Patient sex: M
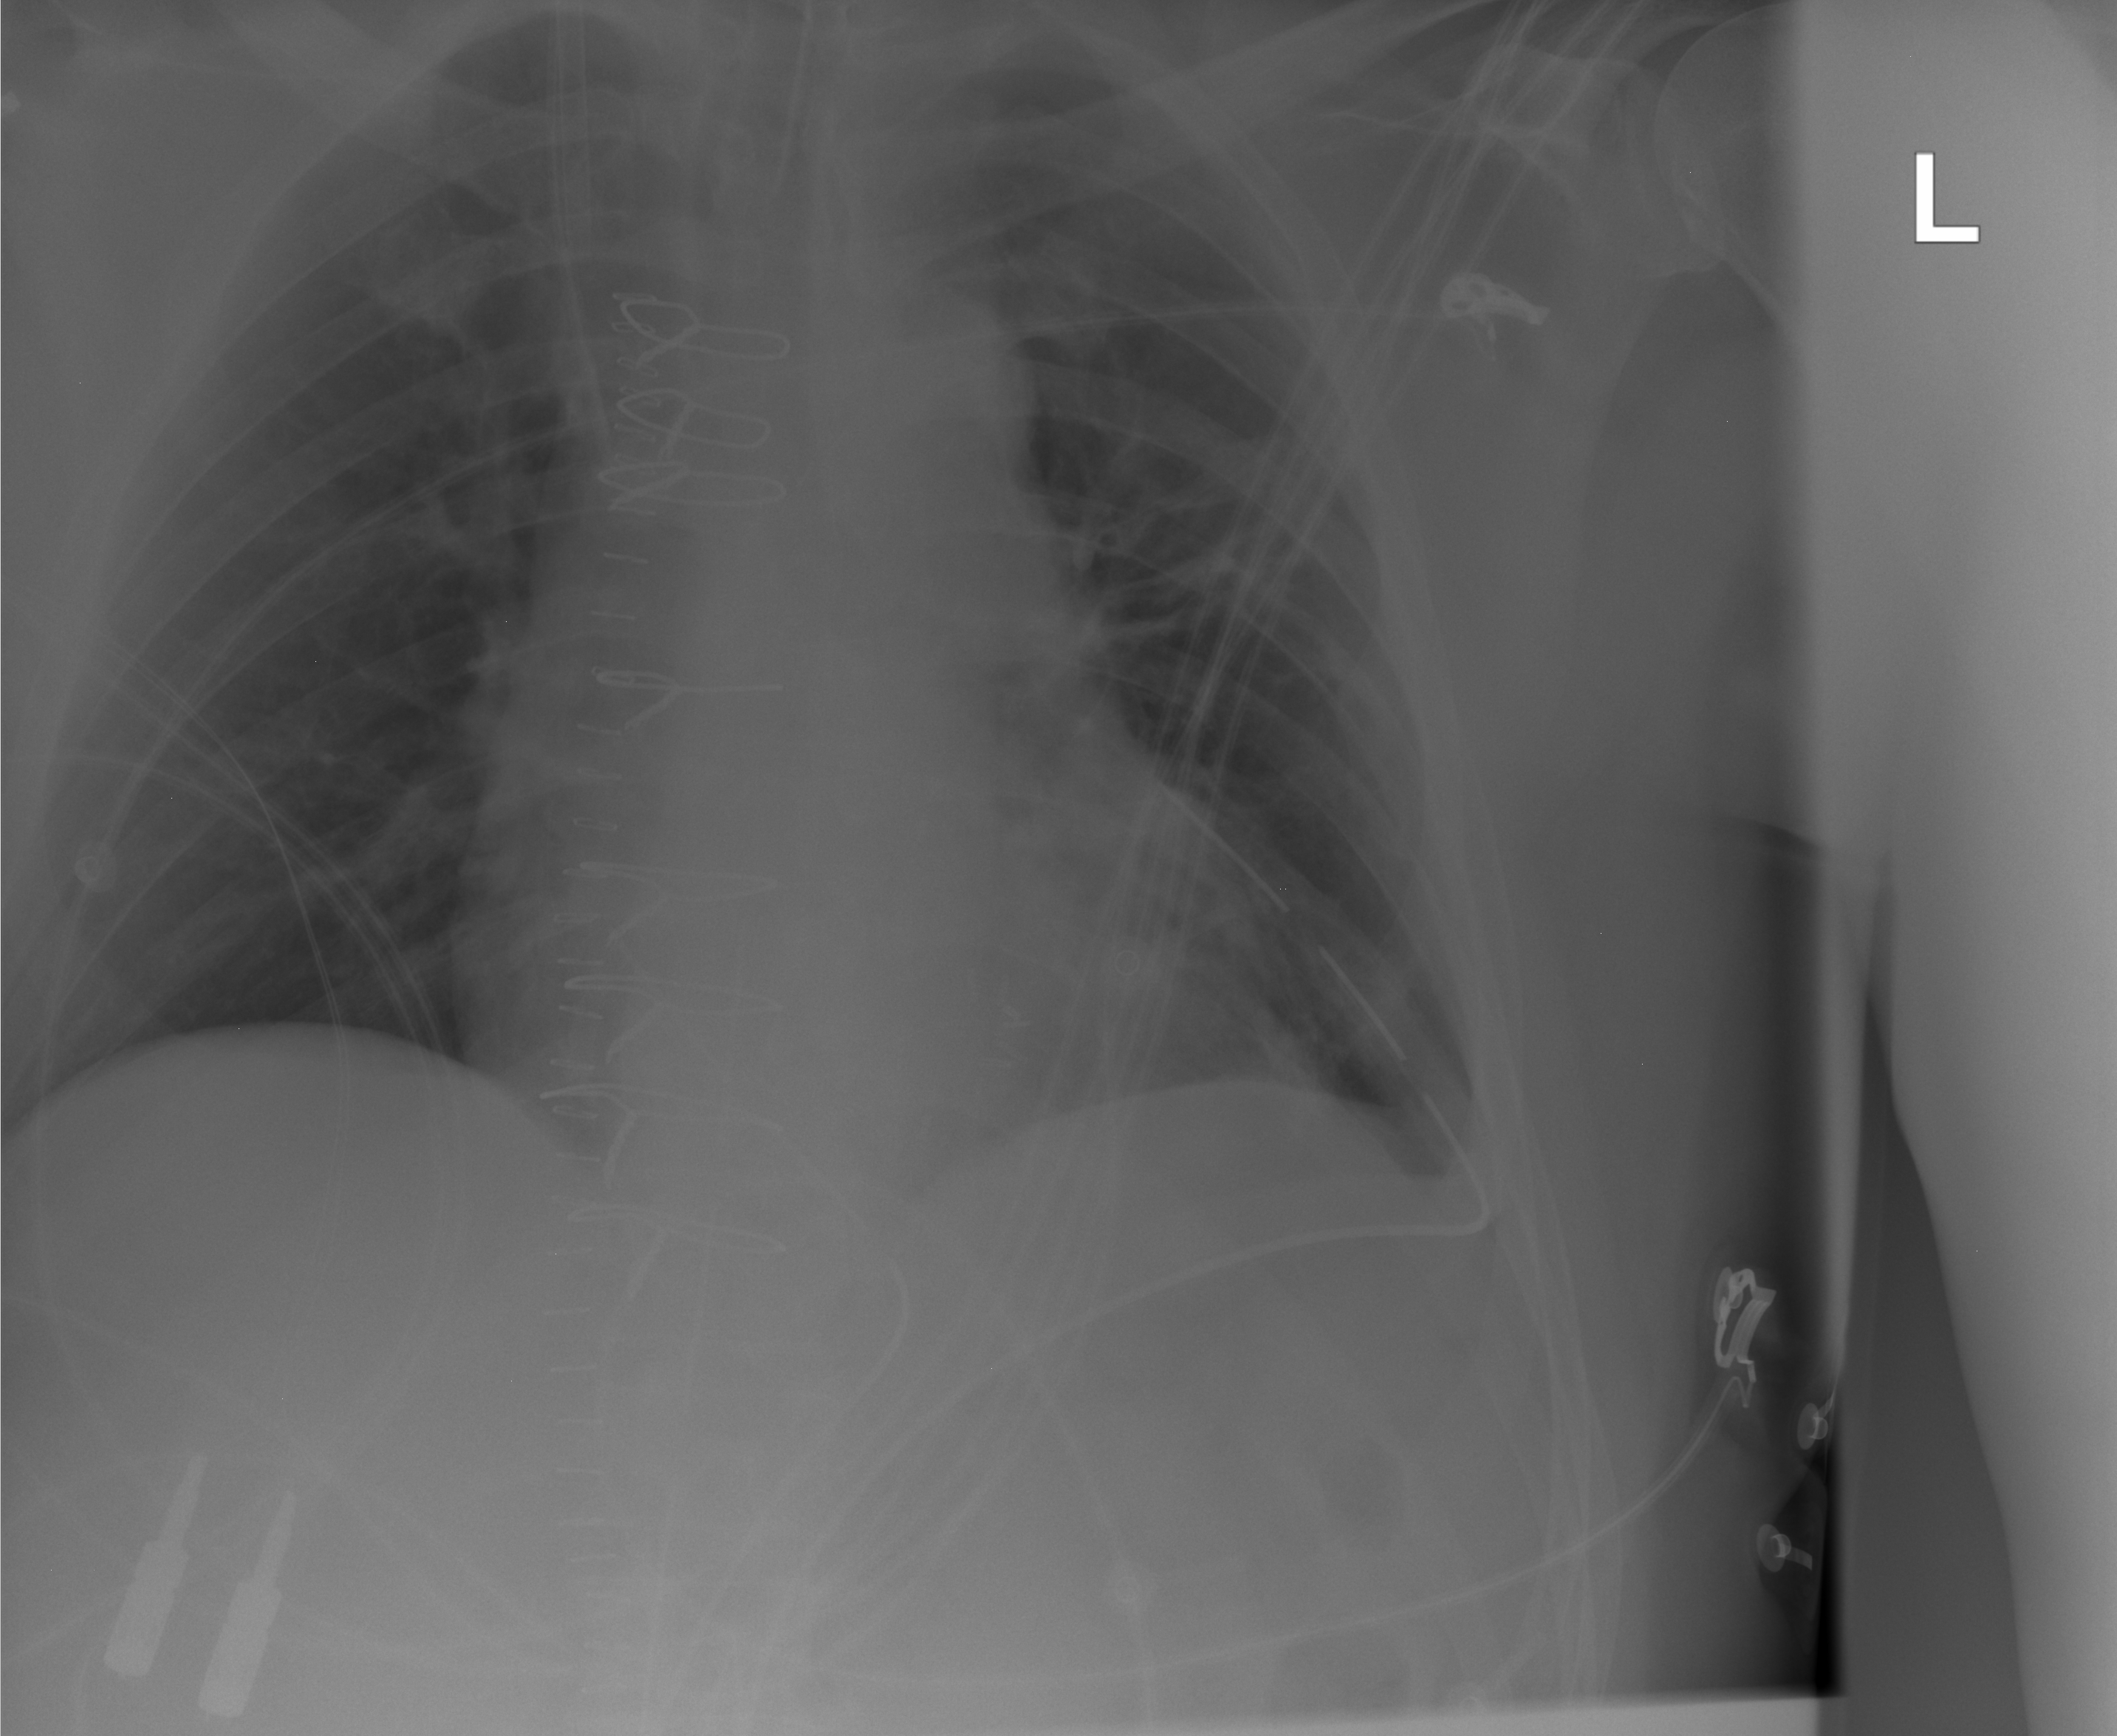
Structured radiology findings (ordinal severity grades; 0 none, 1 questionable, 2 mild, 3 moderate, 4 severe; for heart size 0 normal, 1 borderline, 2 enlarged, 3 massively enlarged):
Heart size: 2
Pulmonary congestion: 0
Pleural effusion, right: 0
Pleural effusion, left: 0
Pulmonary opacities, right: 0
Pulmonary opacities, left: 0
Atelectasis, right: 0
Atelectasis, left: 0